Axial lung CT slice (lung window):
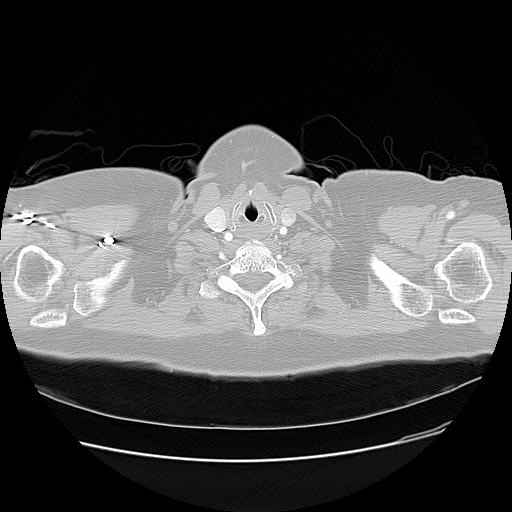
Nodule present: no